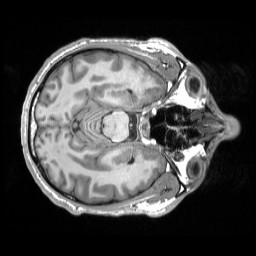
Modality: T1w
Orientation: axial
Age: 25
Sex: male
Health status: ill
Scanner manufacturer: siemens
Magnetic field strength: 3 T
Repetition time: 2.3 s
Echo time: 0.00201 s